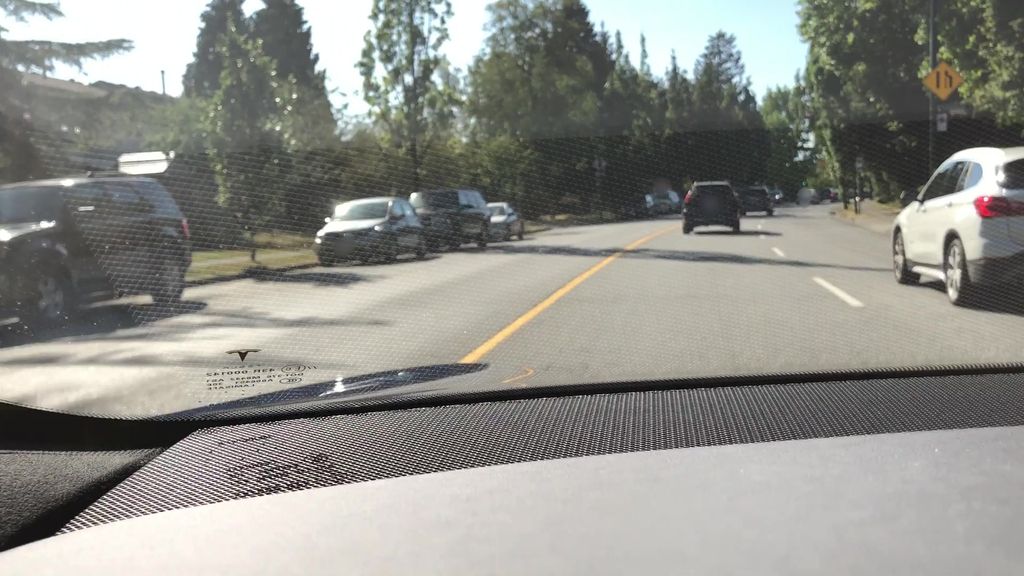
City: vancouver